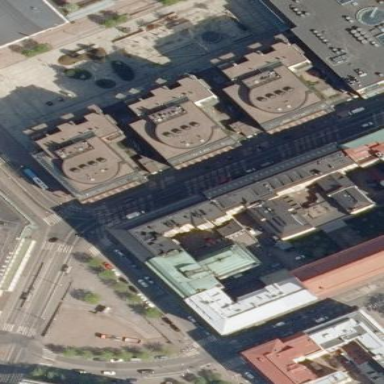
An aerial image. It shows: Building with gabled roof. The roof is black in color.